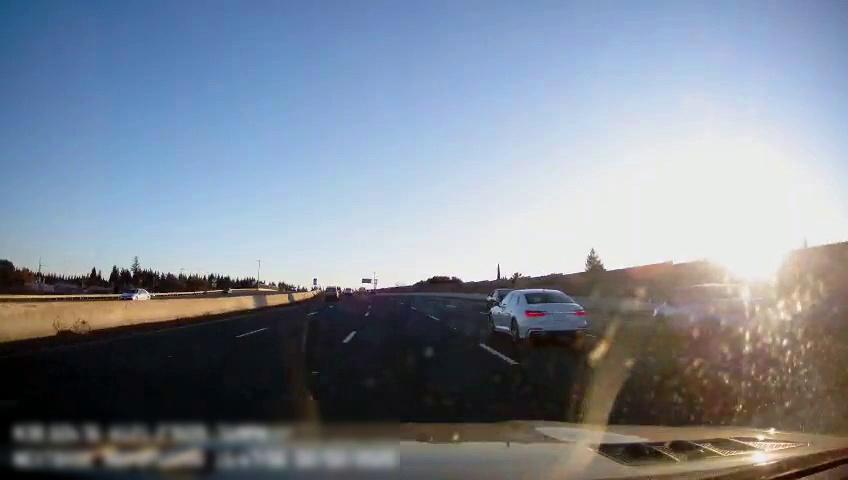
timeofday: Day
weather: Sunny
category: Drivable Space
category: Drivable Space
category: Vehicles | SUV
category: Vehicles | Car
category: Vehicles | Car
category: Vehicles | Car
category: Vehicles | SUV
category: Lanes | Alternate Lane
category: Lanes | Alternate Lane
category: Lanes | Current Lane
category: Lanes | Current Lane
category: Lanes | Alternate Lane
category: Lanes | Alternate Lane